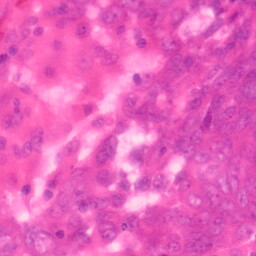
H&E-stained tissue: Colon